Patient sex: M
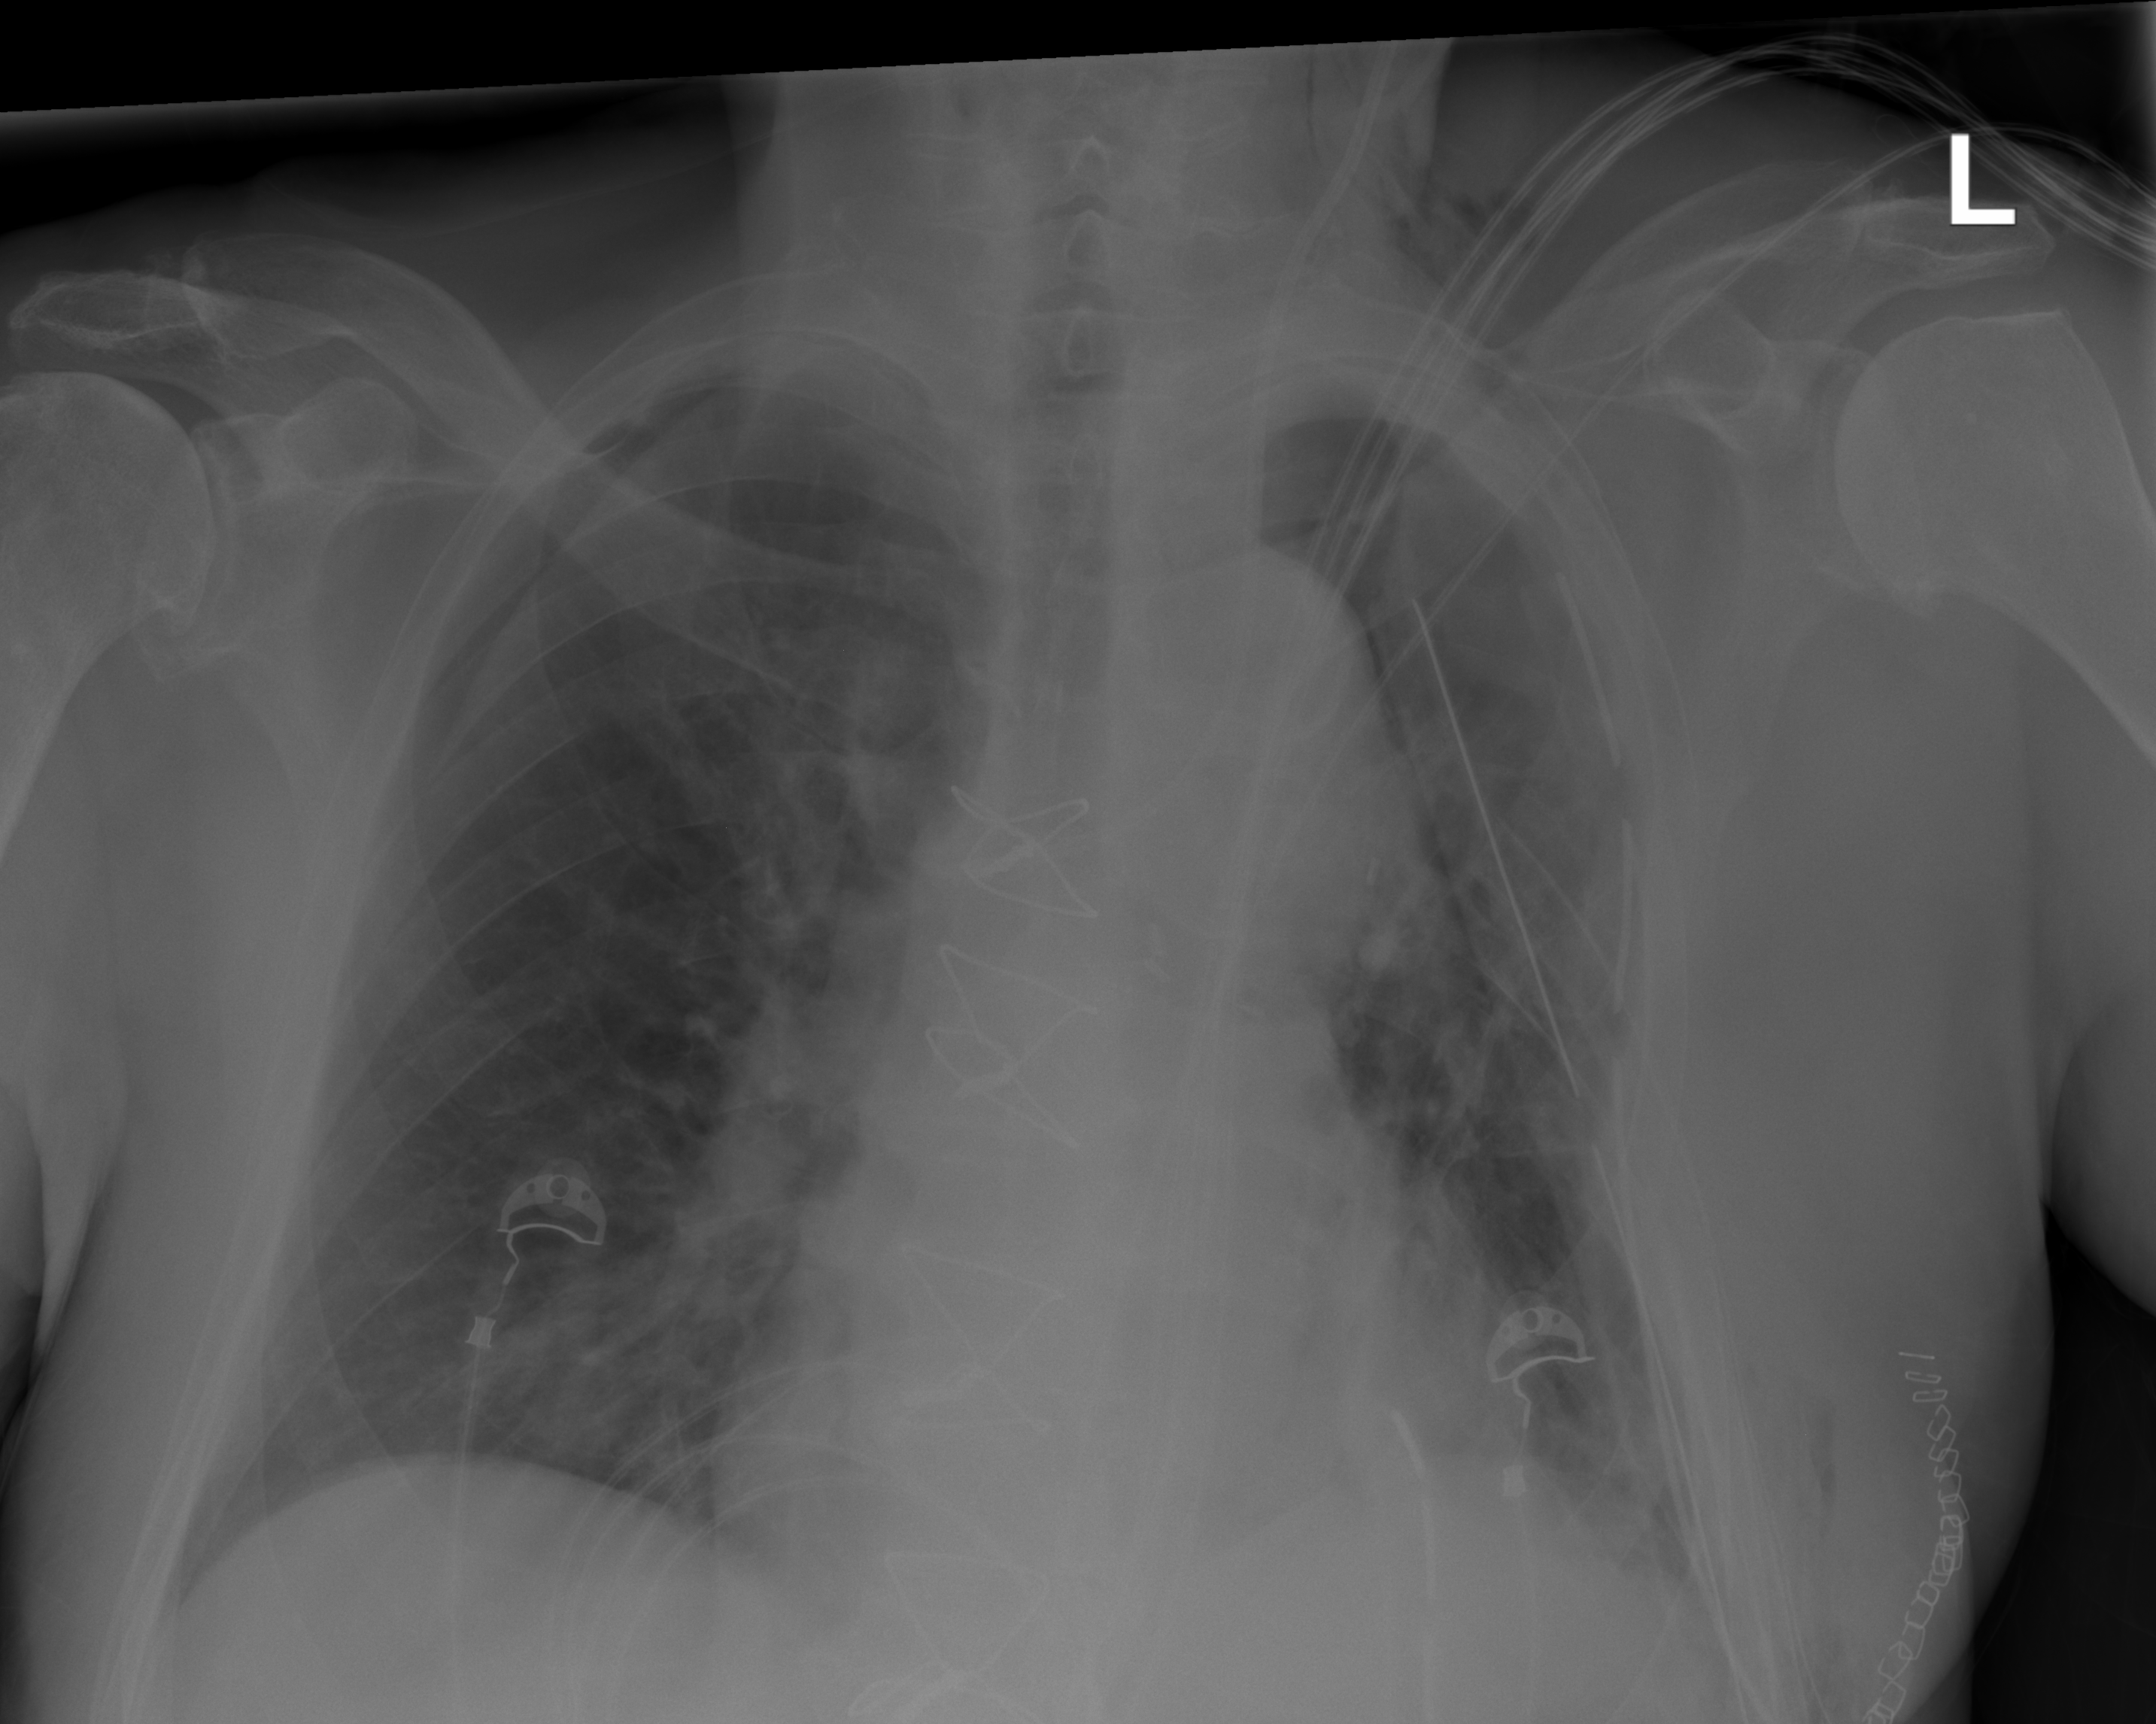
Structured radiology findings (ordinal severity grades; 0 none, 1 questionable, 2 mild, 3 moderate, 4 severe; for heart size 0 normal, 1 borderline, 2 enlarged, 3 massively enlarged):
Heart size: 0
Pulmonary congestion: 0
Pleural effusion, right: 0
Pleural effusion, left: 0
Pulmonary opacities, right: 0
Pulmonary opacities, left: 0
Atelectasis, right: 0
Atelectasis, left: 2